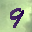
Label: 9